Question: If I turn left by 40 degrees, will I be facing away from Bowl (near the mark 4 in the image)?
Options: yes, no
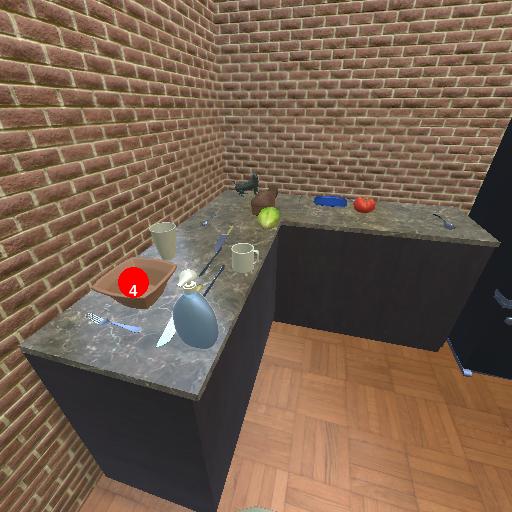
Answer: yes